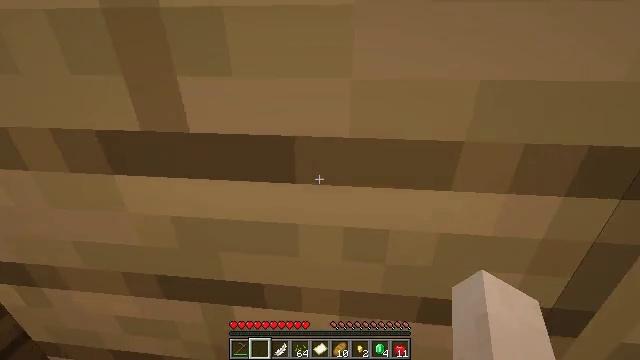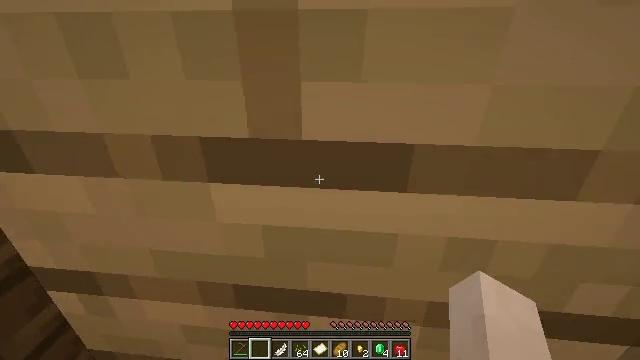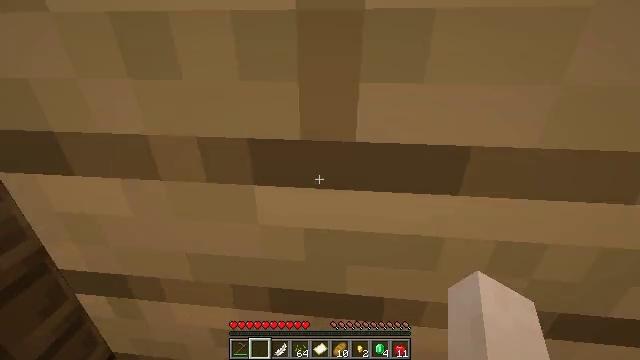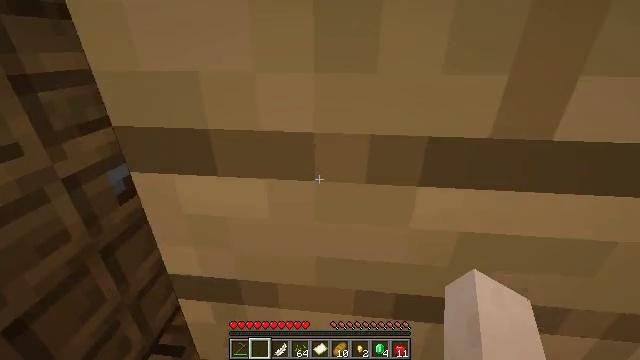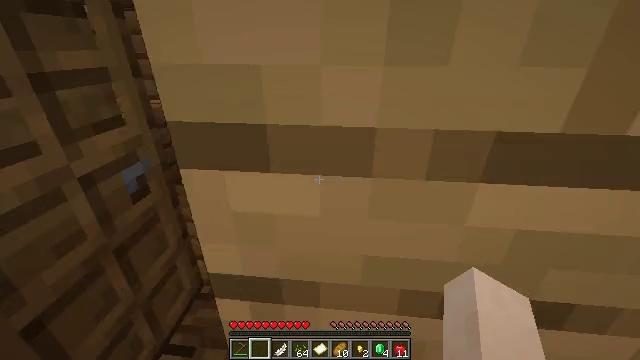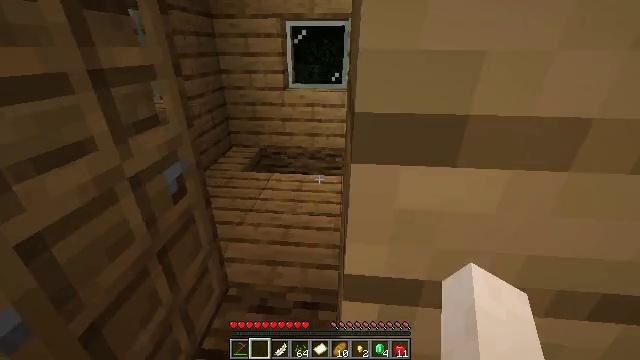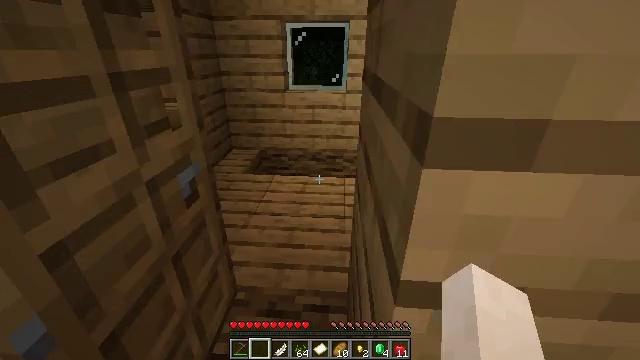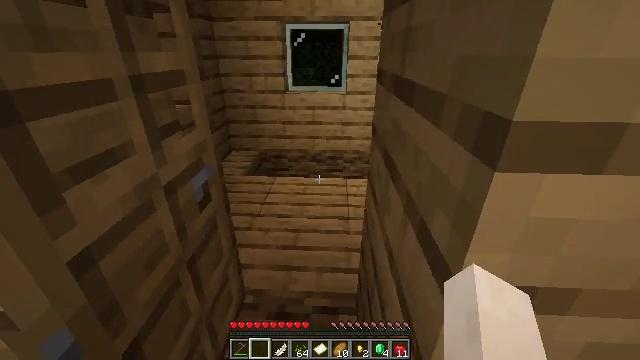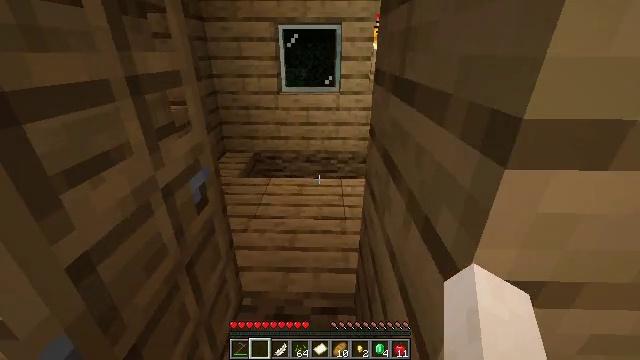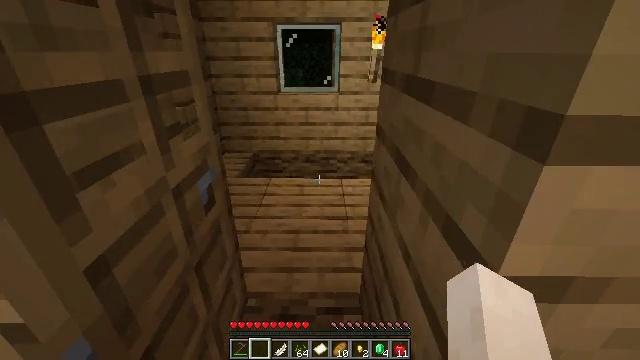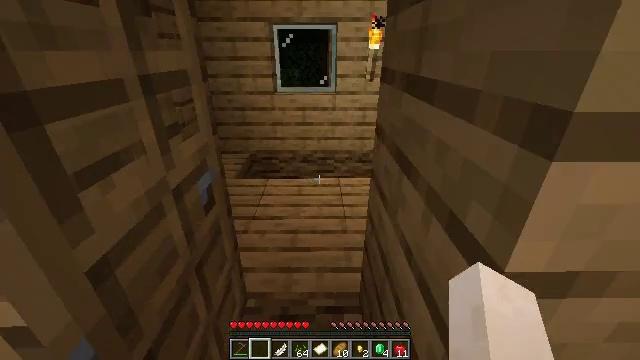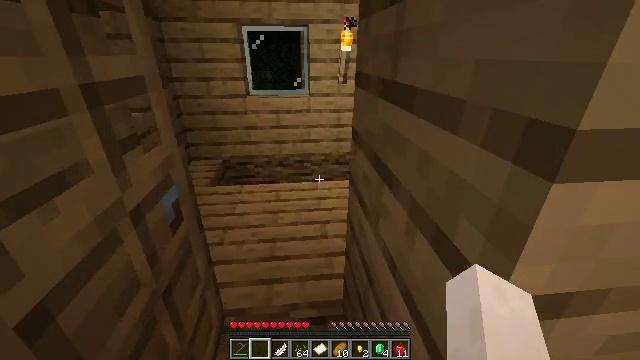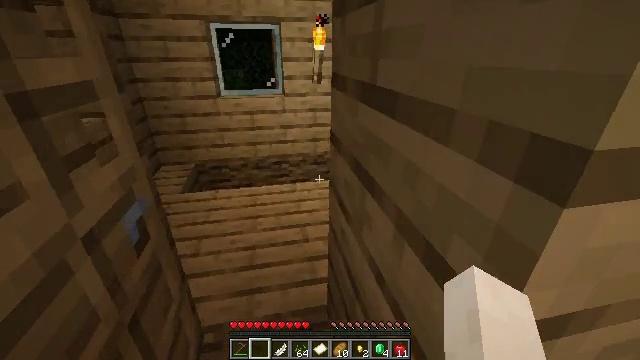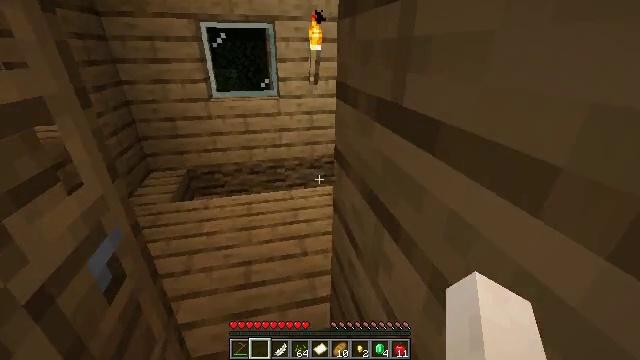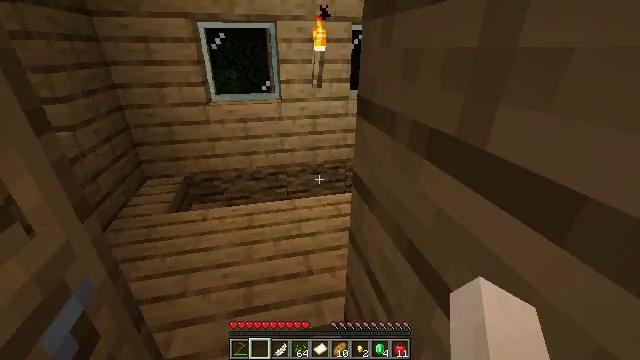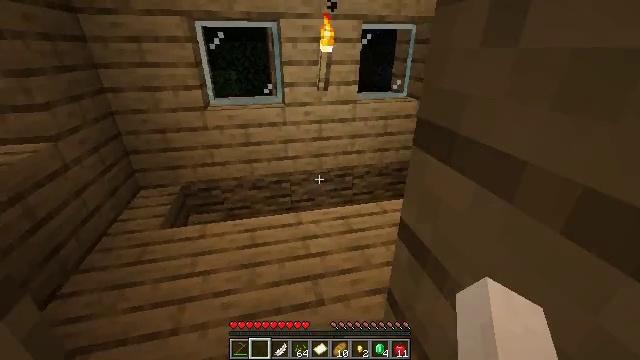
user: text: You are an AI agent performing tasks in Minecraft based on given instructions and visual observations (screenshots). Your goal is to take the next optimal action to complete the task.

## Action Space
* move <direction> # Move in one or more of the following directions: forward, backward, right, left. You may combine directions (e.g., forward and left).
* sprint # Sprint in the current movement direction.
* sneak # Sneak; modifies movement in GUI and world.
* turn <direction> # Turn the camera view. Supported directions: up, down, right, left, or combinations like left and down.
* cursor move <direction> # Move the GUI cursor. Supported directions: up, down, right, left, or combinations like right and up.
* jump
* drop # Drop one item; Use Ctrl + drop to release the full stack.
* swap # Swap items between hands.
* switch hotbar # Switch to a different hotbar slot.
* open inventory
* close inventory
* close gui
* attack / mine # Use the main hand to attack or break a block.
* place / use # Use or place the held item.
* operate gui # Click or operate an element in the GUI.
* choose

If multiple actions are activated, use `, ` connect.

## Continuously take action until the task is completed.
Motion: motion action
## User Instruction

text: Destroy the oak door to retrieve it.
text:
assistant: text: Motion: move forward and move left
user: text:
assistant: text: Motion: move forward and move left
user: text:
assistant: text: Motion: move forward and move left
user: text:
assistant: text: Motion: move forward and move left
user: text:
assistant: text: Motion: move forward and move left
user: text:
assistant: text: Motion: move forward, turn right
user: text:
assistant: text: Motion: move forward, turn right
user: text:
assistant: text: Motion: move forward, turn right
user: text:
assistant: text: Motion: move forward
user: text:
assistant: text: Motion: move forward
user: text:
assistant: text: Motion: move forward, turn right
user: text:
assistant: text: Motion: move forward, turn right
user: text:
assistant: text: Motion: move forward, turn right
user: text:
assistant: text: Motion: move forward
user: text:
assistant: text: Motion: move forward
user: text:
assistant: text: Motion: move forward
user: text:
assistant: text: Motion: move forward and move left
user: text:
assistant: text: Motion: move forward and move left
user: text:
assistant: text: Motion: move forward and move left
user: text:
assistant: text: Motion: move forward and move left
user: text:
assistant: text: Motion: move forward
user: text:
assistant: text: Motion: move forward
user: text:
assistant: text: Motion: move forward
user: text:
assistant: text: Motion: move forward
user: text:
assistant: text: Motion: move forward
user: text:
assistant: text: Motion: move forward, turn right and down
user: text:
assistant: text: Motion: move forward, turn right and down
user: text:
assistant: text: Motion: move forward, turn right and down
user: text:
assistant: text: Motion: move forward, turn right and down
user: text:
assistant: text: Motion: move forward